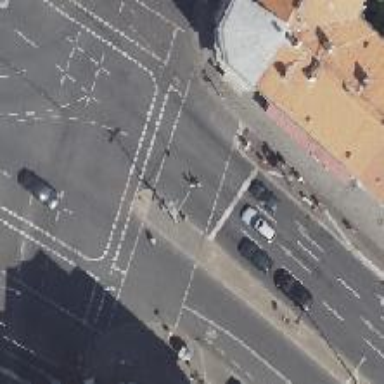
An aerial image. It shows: Asphalt footway with crossing that has traffic signals and island.